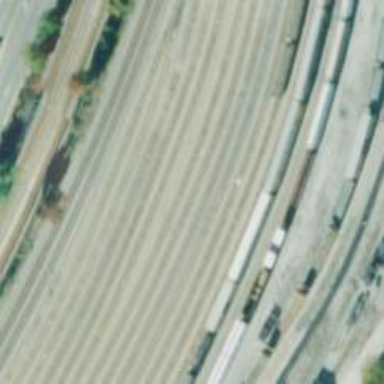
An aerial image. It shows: Railway yard used for maintenance and manifest purposes.